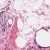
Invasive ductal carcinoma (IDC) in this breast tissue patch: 0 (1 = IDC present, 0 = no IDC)